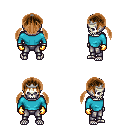
a pixel art fantasy rpg character, male body template, skeleton, teal long-sleeve shirt, metal pants, brown twin-tailed hairstyle, silver tiara, gold gloves, four views (front, back, left, right), 2x2 character sprite sheet, small pixel art, hard edges, no anti-aliasing